【题型】解答题　【知识点】向量　【难度】medium
如图，在 $\triangle ABC$ 中，点 $D$、$E$ 分别在边 $AB$、$AC$ 延长线上，$DE \parallel BC$，$AC = 2EA$，已知 $\overrightarrow{BA} = \vec{a}$，$\overrightarrow{BC} = \vec{b}$.

(1) 用向量 $\vec{a}$、$\vec{b}$ 分别表示向量 $\overrightarrow{ED}$、$\overrightarrow{BE}$;

(2) 作出向量 $\overrightarrow{EA}$，分别在 $\overrightarrow{ED}$、$\overrightarrow{BE}$ 方向上的分向量（写出结论，不要求写作法）.
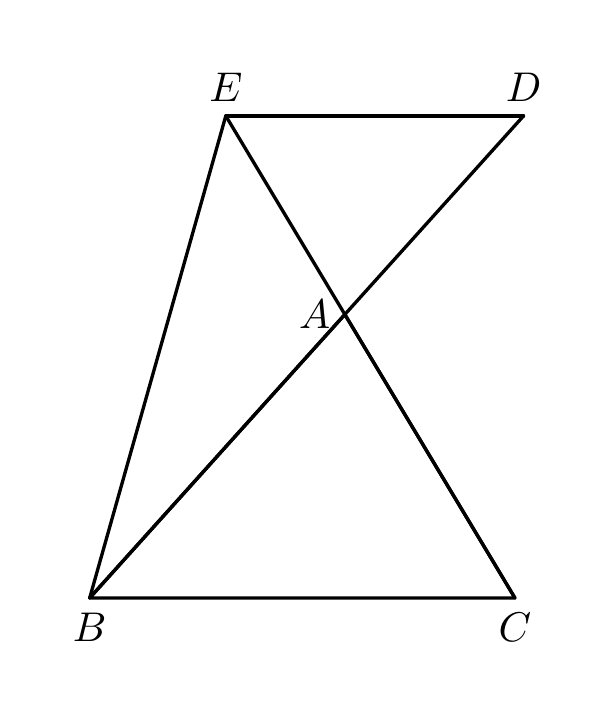
【解答】
【答案】
(1) $\overrightarrow{ED} = \frac{1}{2}\vec{b}$，$\overrightarrow{BE} = \frac{3}{2}\vec{a} - \frac{1}{2}\vec{b}$

(2) 图见解析，$\overrightarrow{EM} = \frac{1}{3}\vec{b}$，$\overrightarrow{EN} = -\frac{1}{2}\vec{a} + \frac{1}{6}\vec{b}$

【分析】
本题考查了平面向量的知识与平行线分线段成比例定理. 熟练掌握三角形法则，平行四边形法则是解题的关键.

(1) 根据平行线分线段成比例定理可得出 $ED = \frac{1}{2}BC$，$BD = \frac{3}{2}BA$，即可得出 $\overrightarrow{ED} = \frac{1}{2}\vec{b}$，根据 $\overrightarrow{BE} = \overrightarrow{BD} - \overrightarrow{ED}$ 即可得答案;

(2) 过点 $A$ 分别作 $AN \parallel BC$，$AM \parallel BE$，可得 $\overrightarrow{EM}$、$\overrightarrow{EN}$ 是向量 $\overrightarrow{EA}$ 分别在 $\overrightarrow{ED}$、$\overrightarrow{BE}$ 方向上的分向量，根据平行线分线段成比例定理求出 $\overrightarrow{EM}$ 和 $\overrightarrow{EN}$ 即可得答案.

【详解】
(1) 解：
$\because DE \parallel BC$，$AC = 2EA$,

$\therefore \frac{ED}{BC} = \frac{EA}{AC} = \frac{AD}{AB} = \frac{1}{2}$,

$\therefore ED = \frac{1}{2}BC$，$BA = 2AD$,

$\therefore BD = \frac{3}{2}BA$，

$\because \overrightarrow{ED}$ 与 $\overrightarrow{BC}$ 的方向相同，$\overrightarrow{BC} = \vec{b}$，$\overrightarrow{BD}$ 与 $\overrightarrow{BA}$ 的方向相同，$\overrightarrow{BA} = \vec{a}$,

$\therefore \overrightarrow{ED} = \frac{1}{2}\vec{b}$，$\overrightarrow{BD} = \frac{3}{2}\overrightarrow{BA} = \frac{3}{2}\vec{a}$,

$\therefore \overrightarrow{BE} = \overrightarrow{BD} - \overrightarrow{ED} = \frac{3}{2}\vec{a} - \frac{1}{2}\vec{b}$.

(2) 解：如图，过点 $A$ 分别作 $AN \parallel BC$，$AM \parallel BE$，则 $\overrightarrow{EM}$、$\overrightarrow{EN}$ 是向量 $\overrightarrow{EA}$ 分别在 $\overrightarrow{ED}$、$\overrightarrow{BE}$ 方向上的分向量.

$\because AN \parallel BC$，$AM \parallel BE$,

$\therefore \frac{EM}{MD} = \frac{BA}{AD} = 2$，$\frac{BN}{EN} = \frac{AC}{AE} = 2$,

$\therefore EM = \frac{2}{3}ED$，$EN = \frac{1}{3}BE$，

$\because \overrightarrow{EM}$ 与 $\overrightarrow{ED}$ 的方向相同，$\overrightarrow{EN}$ 与 $\overrightarrow{BE}$ 的方向相反,

$\therefore \overrightarrow{EM} = \frac{2}{3}\overrightarrow{ED} = \frac{2}{3} \times \frac{1}{2}\vec{b} = \frac{1}{3}\vec{b}$,
$\overrightarrow{EN} = -\frac{1}{3}\overrightarrow{BE} = -\frac{1}{3} \times \left( \frac{3}{2}\vec{a} - \frac{1}{2}\vec{b} \right) = -\frac{1}{2}\vec{a} + \frac{1}{6}\vec{b}$.

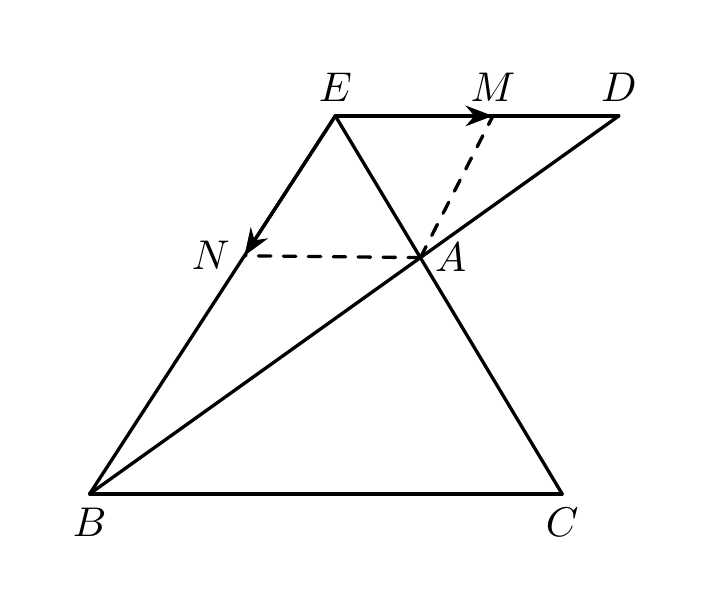